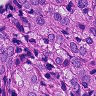
Metastatic tissue present: yes